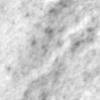
Label: no_change